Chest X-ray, PA view. Patient: 61 years old, sex F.
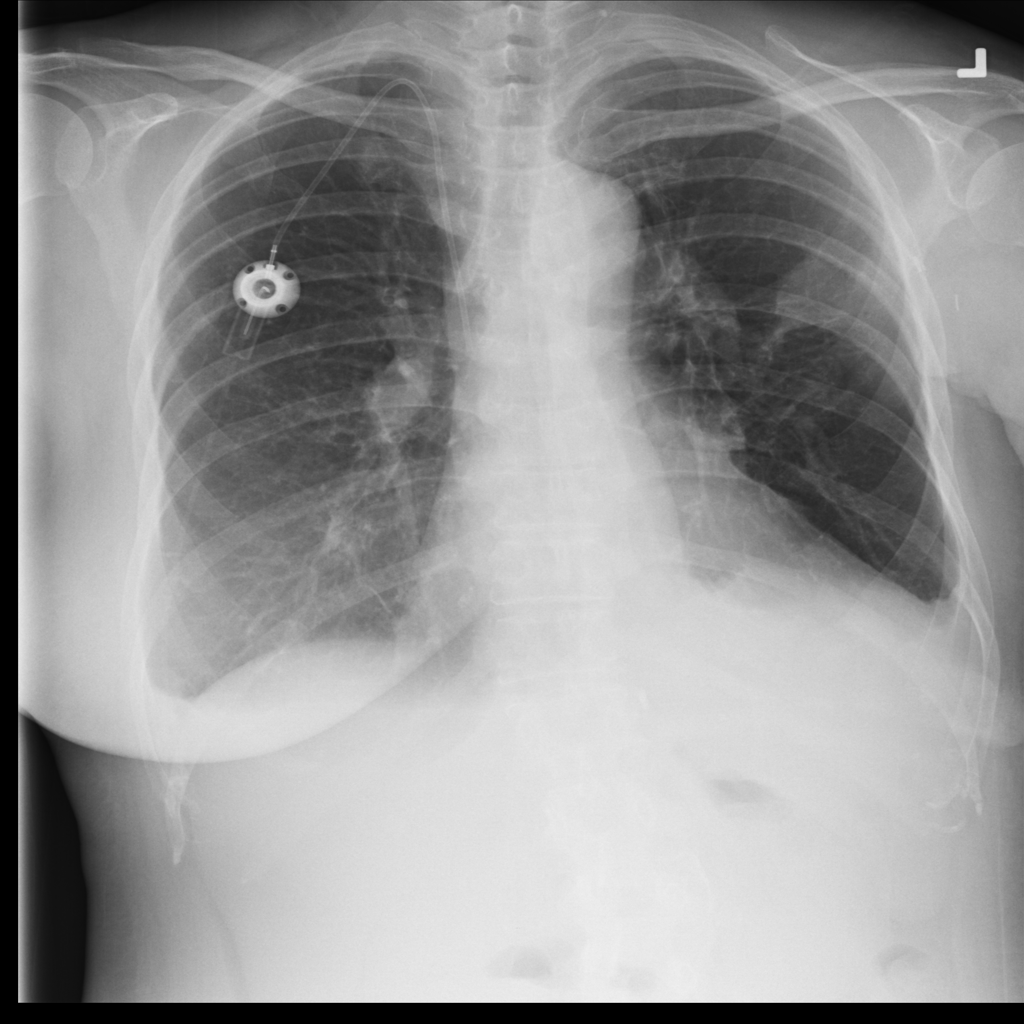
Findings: Atelectasis, Effusion, Infiltration, Mass, Pleural_Thickening